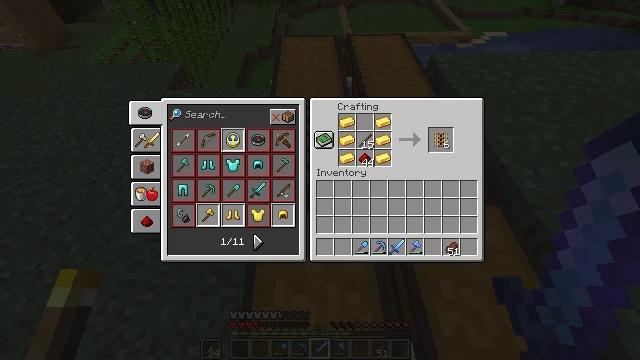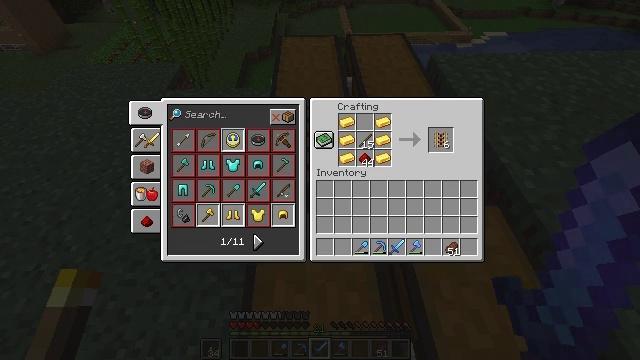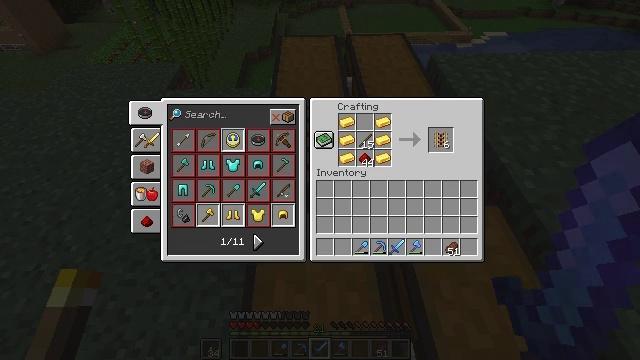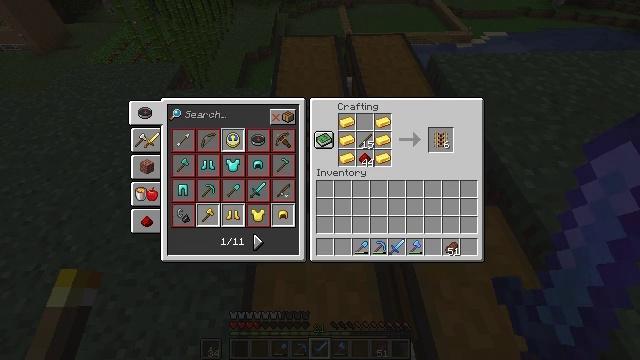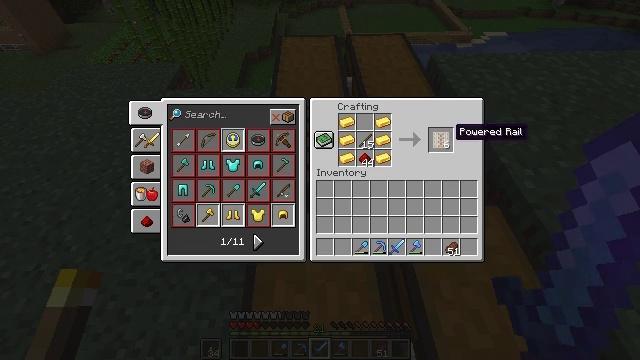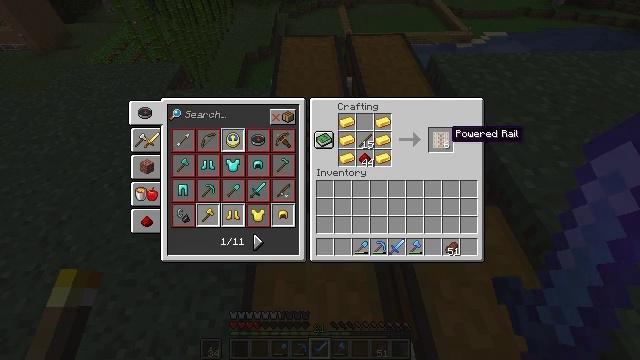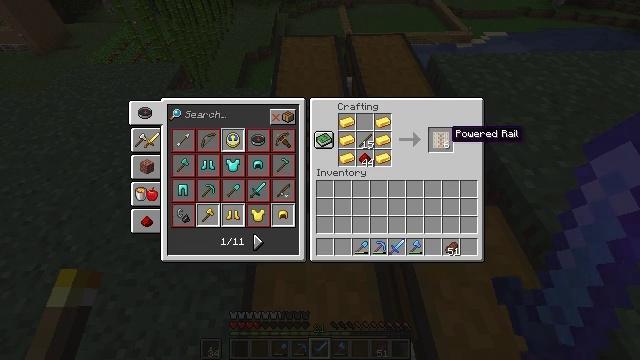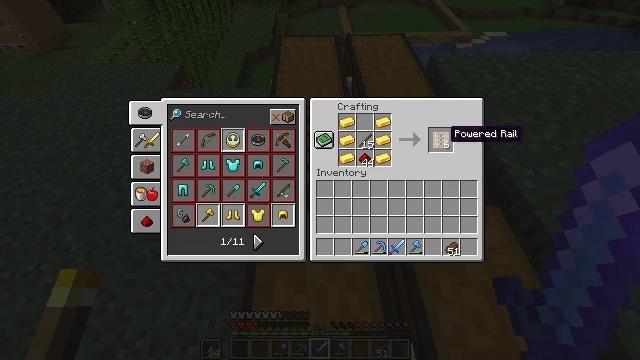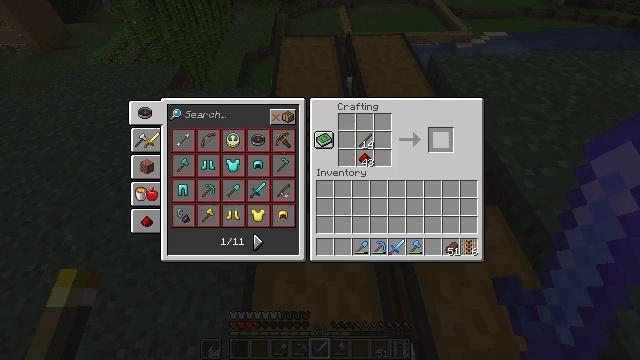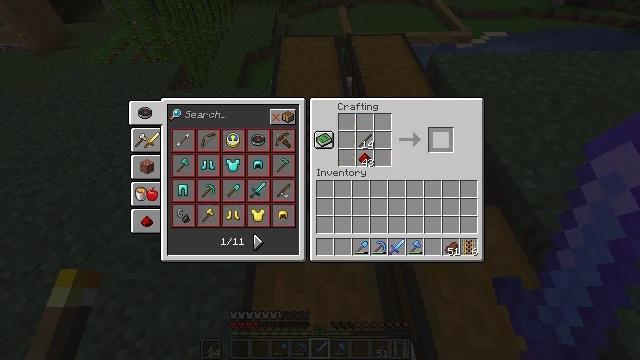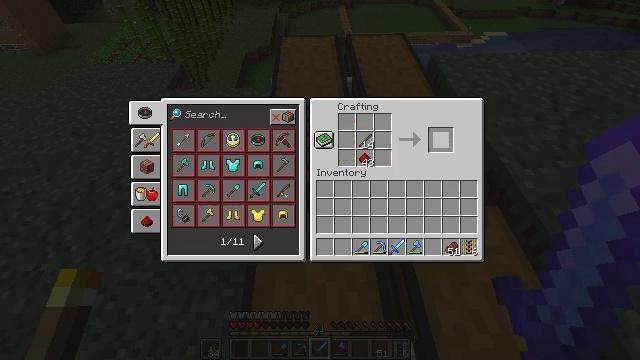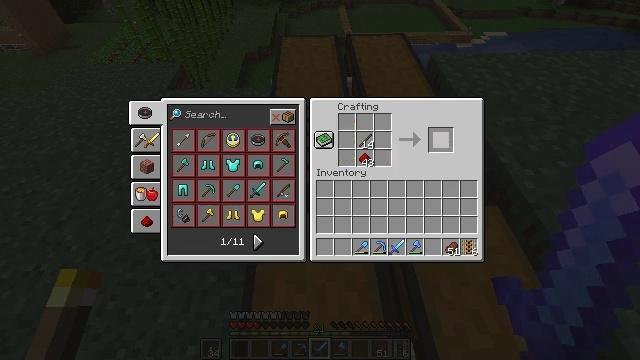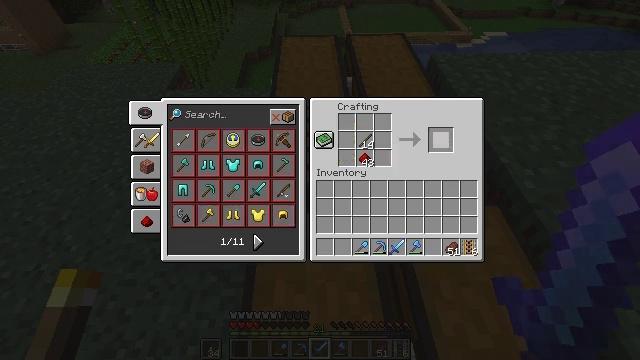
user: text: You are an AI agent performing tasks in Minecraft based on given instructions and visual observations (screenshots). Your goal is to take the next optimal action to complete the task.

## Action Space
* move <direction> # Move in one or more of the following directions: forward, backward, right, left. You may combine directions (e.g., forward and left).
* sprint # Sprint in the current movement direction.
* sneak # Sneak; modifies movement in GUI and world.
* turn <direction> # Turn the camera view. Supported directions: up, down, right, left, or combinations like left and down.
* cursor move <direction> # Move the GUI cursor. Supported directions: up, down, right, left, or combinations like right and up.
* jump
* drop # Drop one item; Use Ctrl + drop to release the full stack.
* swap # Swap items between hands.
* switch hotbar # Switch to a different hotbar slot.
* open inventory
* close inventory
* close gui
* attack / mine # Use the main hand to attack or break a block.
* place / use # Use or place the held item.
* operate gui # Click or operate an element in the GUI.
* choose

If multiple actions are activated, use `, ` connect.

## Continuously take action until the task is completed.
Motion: motion action
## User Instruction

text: Interact with the crafting table to craft a powered rail.
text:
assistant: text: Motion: sneak
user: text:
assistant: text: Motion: sneak
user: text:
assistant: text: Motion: sneak
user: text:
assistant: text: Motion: sneak
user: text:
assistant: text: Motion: sneak
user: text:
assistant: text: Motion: sneak
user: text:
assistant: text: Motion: sneak
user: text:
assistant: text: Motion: sneak, operate gui
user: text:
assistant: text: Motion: sneak, operate gui
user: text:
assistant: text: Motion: sneak, operate gui
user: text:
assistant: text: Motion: sneak
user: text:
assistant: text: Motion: sneak
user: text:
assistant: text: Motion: sneak